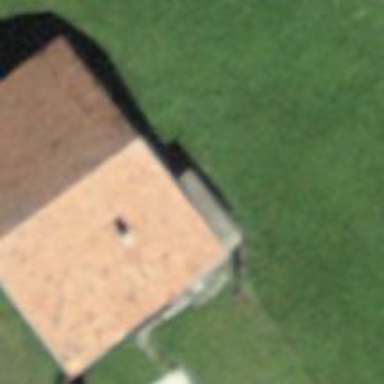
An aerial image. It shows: Farm building.